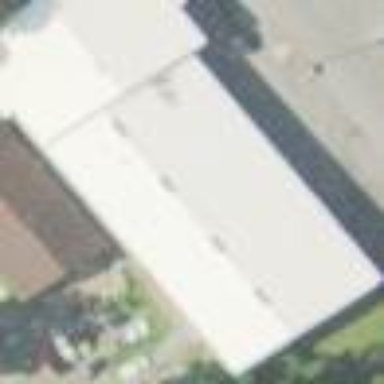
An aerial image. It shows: Building.